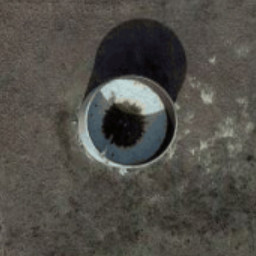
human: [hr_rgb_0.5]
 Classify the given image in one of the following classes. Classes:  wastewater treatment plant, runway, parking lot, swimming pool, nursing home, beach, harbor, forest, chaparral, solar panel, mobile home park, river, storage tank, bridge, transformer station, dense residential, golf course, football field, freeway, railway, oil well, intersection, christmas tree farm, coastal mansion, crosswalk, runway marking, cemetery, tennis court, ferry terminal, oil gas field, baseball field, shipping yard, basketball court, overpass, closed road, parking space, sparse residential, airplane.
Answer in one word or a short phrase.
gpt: storage tank